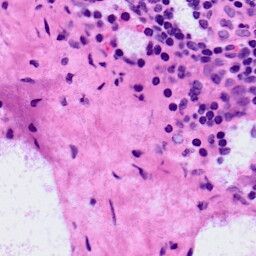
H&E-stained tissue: LymphNode